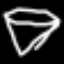
Label: diamond